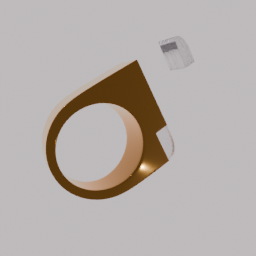
Label: electronics